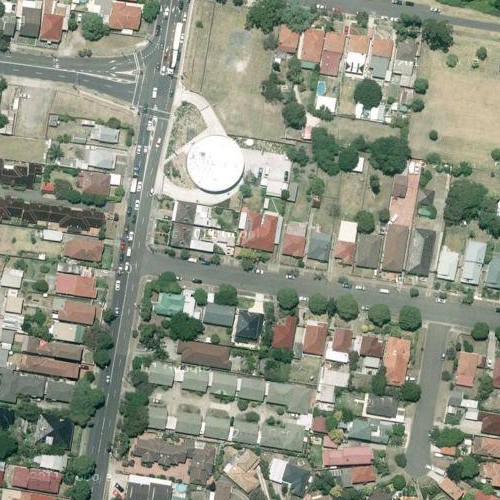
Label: sydney